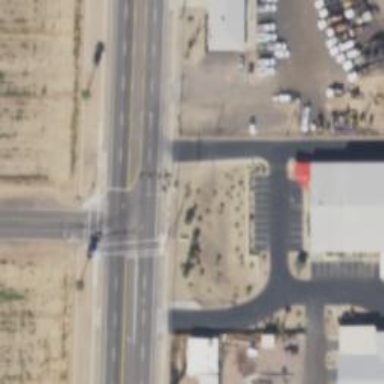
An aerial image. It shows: Solid stop line on the road marking.